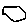
Label: hexagon